Field crop: maize
Growth stage: 2
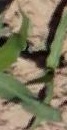
Species: maize